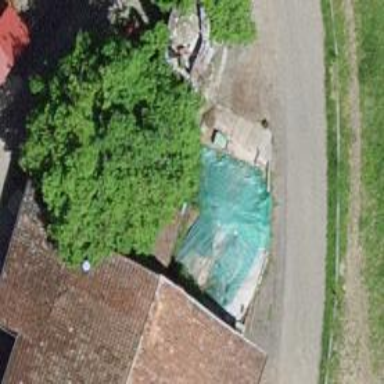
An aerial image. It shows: Farm shop.